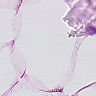
Metastatic tissue present: no